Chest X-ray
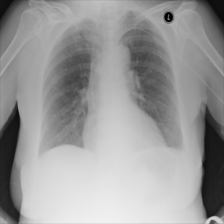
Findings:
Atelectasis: negative
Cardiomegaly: negative
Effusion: negative
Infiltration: negative
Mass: negative
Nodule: negative
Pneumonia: negative
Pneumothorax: negative
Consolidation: negative
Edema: negative
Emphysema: negative
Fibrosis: negative
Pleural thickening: negative
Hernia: negative